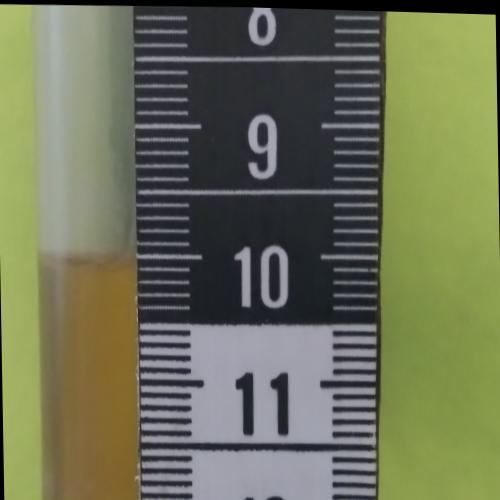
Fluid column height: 10.0 cm